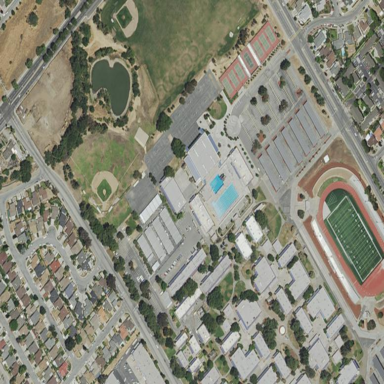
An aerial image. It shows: School.